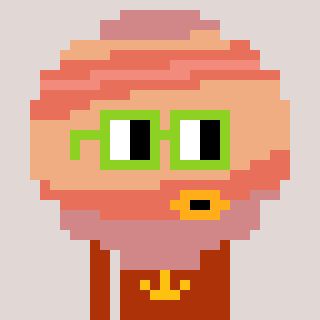
a pixel art character with square light green glasses, a jupiter-shaped head and a hotbrown-colored body on a warm background